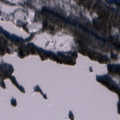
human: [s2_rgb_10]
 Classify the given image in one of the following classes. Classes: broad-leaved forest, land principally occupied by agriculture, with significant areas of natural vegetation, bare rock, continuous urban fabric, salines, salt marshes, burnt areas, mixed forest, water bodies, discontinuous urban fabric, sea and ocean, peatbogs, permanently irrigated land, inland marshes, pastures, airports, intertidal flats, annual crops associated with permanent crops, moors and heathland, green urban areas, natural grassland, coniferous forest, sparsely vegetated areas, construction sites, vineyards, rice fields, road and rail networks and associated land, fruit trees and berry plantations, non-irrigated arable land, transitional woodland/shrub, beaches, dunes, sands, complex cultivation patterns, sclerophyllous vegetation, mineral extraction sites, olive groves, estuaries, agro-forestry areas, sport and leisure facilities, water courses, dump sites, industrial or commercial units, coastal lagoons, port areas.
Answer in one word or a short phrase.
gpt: coniferous forest, mixed forest, transitional woodland/shrub, water bodies